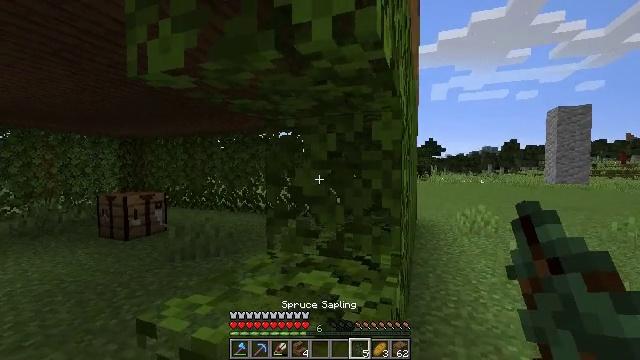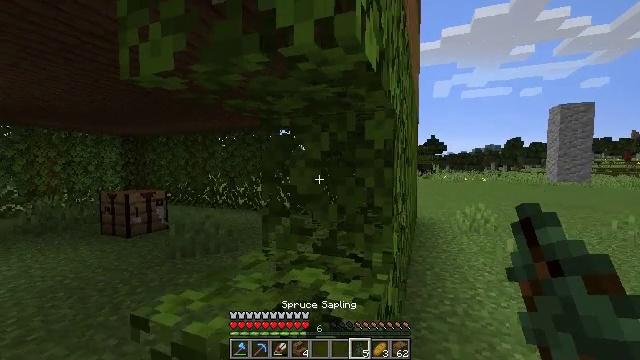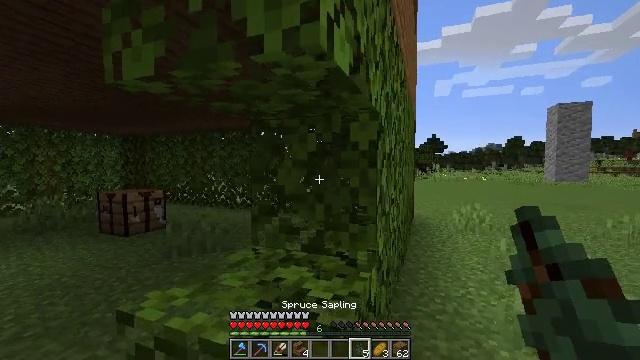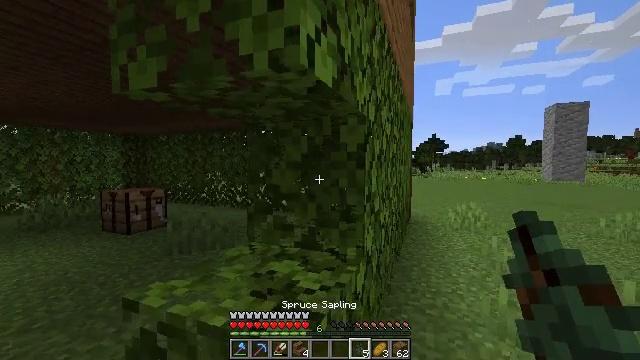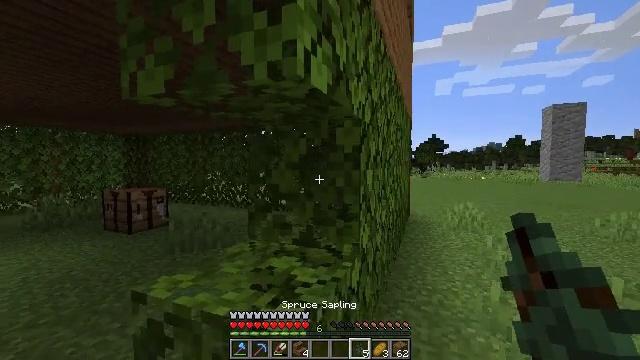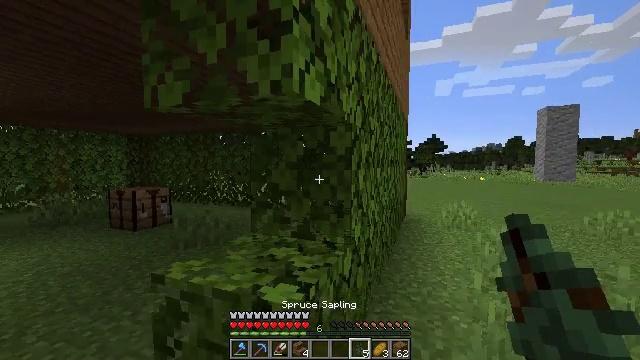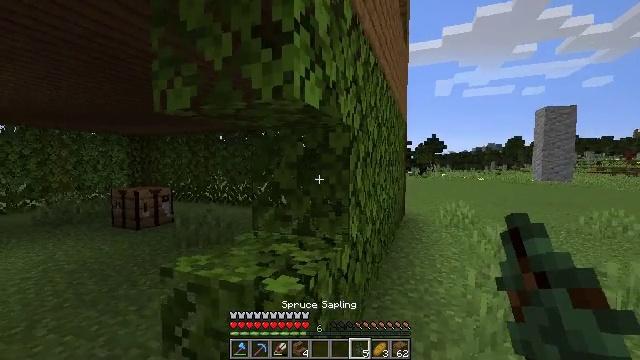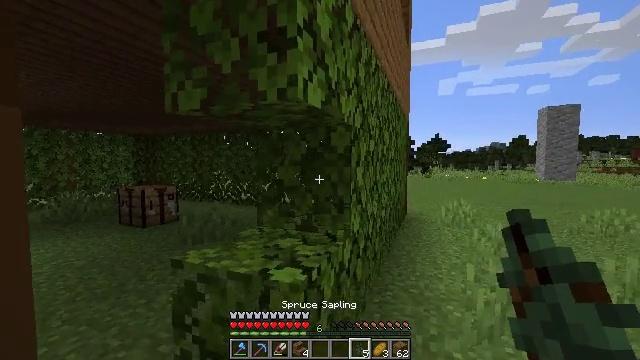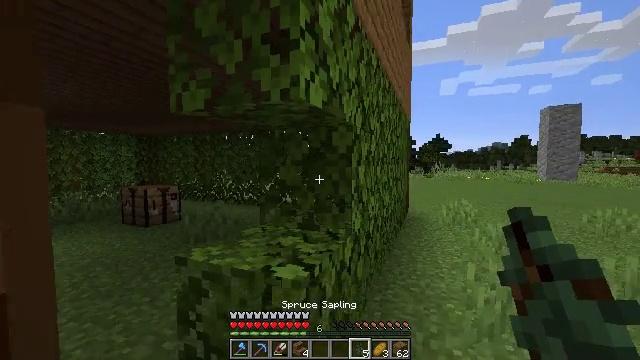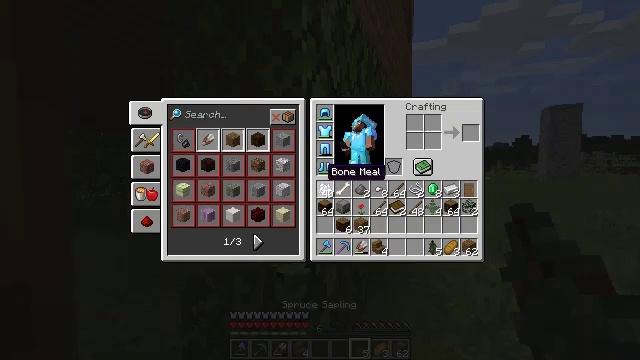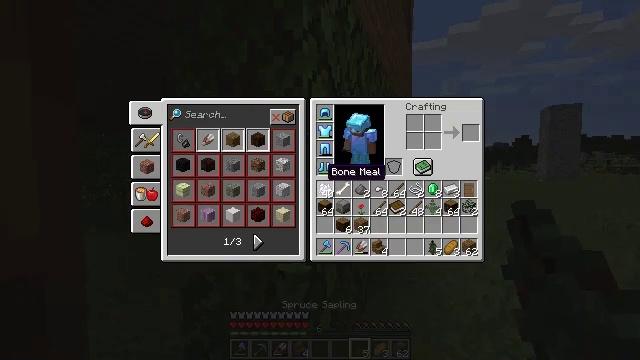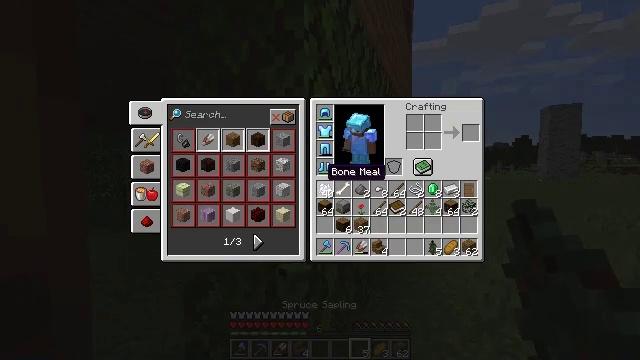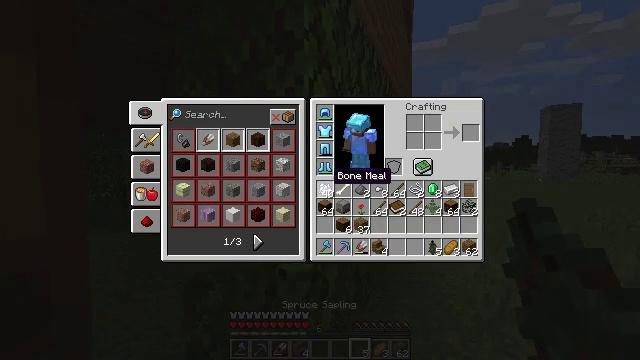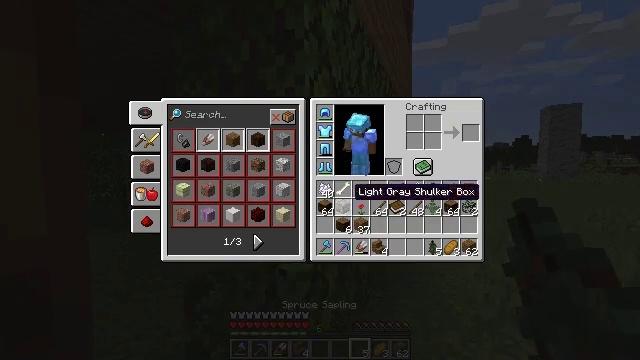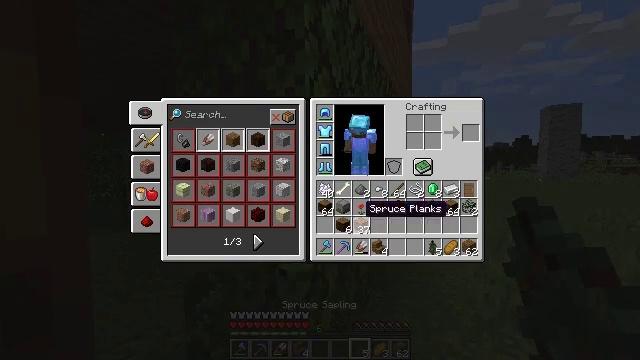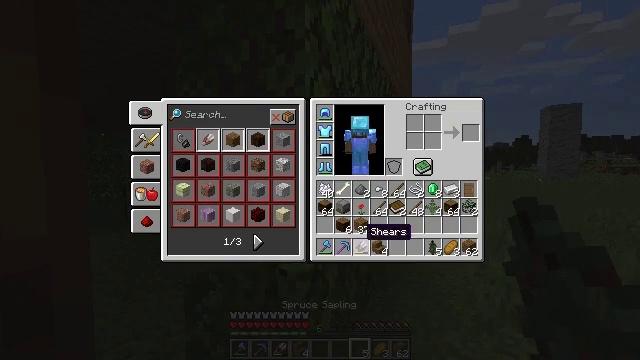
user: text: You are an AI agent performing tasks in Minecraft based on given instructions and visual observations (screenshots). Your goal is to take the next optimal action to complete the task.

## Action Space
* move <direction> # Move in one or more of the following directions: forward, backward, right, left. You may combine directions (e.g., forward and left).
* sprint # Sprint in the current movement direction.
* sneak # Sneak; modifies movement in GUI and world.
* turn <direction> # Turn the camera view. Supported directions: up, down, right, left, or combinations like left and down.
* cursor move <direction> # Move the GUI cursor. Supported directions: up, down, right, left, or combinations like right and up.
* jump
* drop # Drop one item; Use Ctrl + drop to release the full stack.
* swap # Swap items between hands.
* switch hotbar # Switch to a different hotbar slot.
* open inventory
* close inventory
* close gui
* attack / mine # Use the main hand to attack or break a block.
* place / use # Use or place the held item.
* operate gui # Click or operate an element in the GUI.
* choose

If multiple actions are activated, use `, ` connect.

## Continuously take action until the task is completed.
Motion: motion action
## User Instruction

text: Collect spruce leaves for landscaping.
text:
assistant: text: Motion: move back, use / place
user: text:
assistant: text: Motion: move back, use / place
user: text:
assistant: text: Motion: move back, use / place
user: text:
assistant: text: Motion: move back
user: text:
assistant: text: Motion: move back
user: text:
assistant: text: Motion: no_op
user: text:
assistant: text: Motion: no_op
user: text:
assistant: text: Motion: no_op
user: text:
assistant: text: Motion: open inventory
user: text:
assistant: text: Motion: open inventory
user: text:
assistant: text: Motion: open inventory
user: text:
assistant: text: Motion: open inventory
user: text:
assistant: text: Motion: sneak, cursor move right and down
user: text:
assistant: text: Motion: sneak, cursor move right and down
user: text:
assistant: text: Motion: sneak, cursor move down
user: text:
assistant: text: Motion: sneak, cursor move down
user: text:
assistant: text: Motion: sneak
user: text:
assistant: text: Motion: sneak
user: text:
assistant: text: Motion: sneak
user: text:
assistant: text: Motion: sneak
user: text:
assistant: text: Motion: sneak, cursor move up
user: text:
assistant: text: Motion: sneak
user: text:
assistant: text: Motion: sneak
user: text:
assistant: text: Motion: sneak
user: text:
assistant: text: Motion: sneak
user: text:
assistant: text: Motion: sneak
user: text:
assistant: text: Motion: sneak
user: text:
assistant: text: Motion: sneak
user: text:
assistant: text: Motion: sneak
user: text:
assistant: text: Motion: sneak